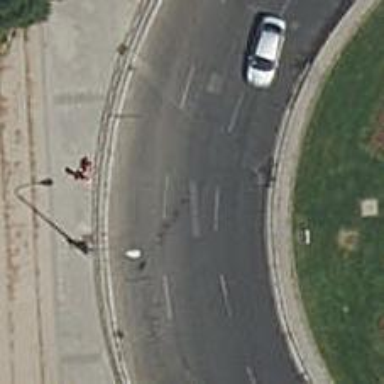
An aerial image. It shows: Residential road that intersects with roundabout.